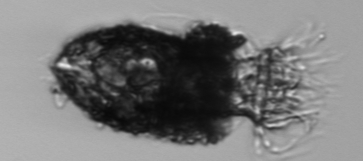
Label: Stenosemella_pacifica